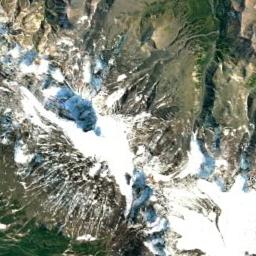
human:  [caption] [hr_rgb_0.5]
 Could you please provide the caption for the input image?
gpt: The snow berg is consist of green plants,Bare land and white snow .

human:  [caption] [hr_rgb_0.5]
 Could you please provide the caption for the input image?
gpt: The snowberg has some valley glaciers and a knife-edge ridge remains at the top of the snowberg .

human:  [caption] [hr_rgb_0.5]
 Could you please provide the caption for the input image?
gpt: Only the peaks of the snow-capped mountains are covered with snow .

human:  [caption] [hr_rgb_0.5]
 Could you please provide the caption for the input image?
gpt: There is snow on the part of the snowberg .

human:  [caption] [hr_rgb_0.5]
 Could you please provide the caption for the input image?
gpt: There are some snow and green land on the snowberg .